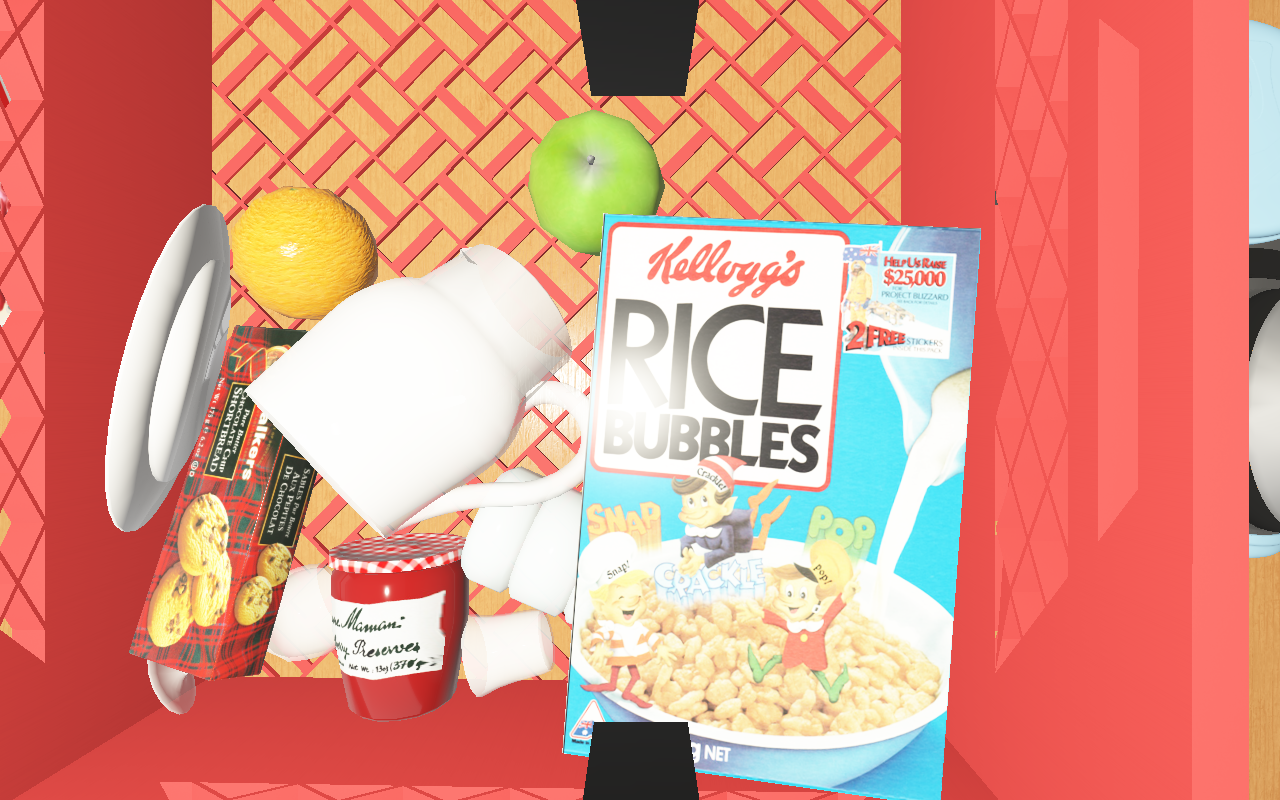
Objects in the scene:
water bottle
apple
apple
orange
glass
cereal box